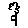
Label: flower